Field crop: tomato
Growth stage: 1
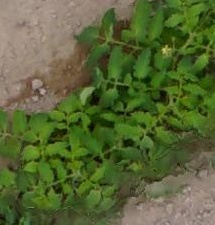
Species: tomato